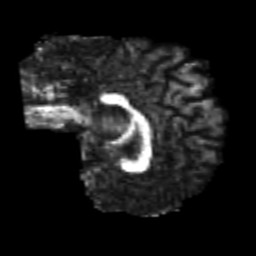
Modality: FA
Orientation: sagittal
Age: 23
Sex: male
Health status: healthy
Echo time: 0.074 s